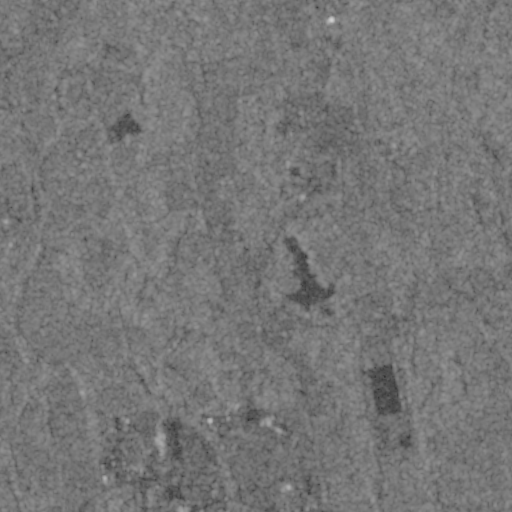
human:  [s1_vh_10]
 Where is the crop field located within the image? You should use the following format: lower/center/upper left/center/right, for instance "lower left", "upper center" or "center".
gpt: The crop field is located in the lower right of the image.
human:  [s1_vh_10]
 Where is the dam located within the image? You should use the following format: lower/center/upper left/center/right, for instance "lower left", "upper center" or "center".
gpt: The dam is located in the lower center of the image.
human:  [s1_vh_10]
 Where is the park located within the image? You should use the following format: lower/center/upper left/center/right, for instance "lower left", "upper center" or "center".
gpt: The park is located in the lower center of the image.
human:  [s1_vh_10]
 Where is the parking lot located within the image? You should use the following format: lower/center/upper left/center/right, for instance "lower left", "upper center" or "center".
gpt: The parking lot is located in the lower of the image.
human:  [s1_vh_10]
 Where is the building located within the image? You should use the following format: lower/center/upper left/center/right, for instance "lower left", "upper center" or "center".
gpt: The building is located in the lower of the image.
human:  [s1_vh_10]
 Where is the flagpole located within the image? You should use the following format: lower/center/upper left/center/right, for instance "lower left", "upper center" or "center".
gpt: The flagpole is located in the lower center of the image.
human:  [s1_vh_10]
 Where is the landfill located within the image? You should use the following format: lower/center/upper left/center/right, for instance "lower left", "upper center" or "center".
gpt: There is no landfill in the image.

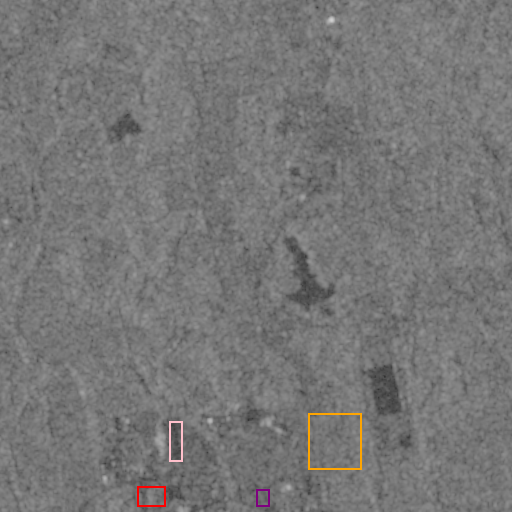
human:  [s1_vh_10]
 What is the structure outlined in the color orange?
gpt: The structure outlined in orange is a crop field.
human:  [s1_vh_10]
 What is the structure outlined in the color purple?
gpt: The structure outlined in purple is a park.
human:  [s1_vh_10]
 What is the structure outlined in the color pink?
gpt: The structure outlined in pink is a parking lot.
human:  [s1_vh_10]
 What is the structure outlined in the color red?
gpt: The structure outlined in red is a building.
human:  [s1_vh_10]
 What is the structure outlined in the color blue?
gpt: There is no blue outline.